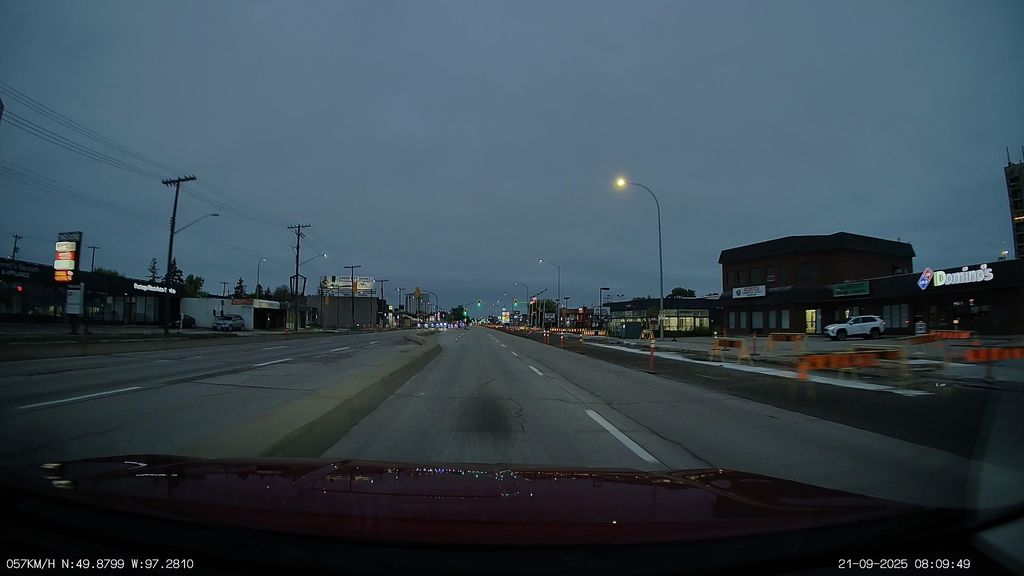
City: winnipeg